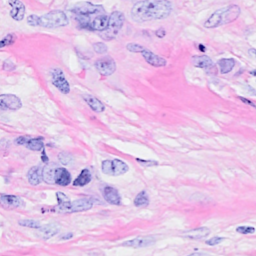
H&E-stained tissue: Breast